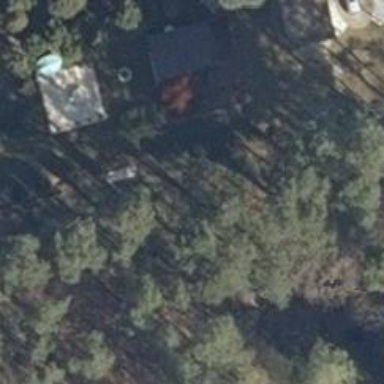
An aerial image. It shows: Driveway.